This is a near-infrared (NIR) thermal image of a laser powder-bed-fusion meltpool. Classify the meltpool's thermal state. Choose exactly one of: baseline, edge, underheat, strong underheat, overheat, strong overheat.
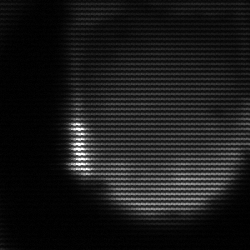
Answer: edge